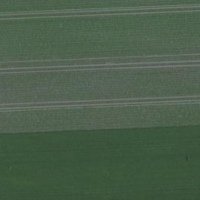
EUNIS habitat code: 52
Species observed at this site:
Corvus corone
Anthus trivialis
Oenanthe oenanthe
Fulica atra
Emberiza citrinella
Turdus viscivorus
Buteo buteo
Sylvia atricapilla
Chroicocephalus ridibundus
Phylloscopus collybita
Larus michahellis
Gallinula chloropus
Alauda arvensis
Ardea alba
Luscinia megarhynchos
Cuculus canorus
Erithacus rubecula
Pica pica
Phoenicurus ochruros
Sitta europaea
Phoenicurus phoenicurus
Columba livia
Saxicola rubicola
Falco tinnunculus
Picus viridis
Corvus corax
Acrocephalus scirpaceus
Emberiza calandra
Cyanistes caeruleus
Riparia riparia
Anas platyrhynchos
Sturnus vulgaris
Pluvialis apricaria
Lanius excubitor
Larus canus
Fringilla coelebs
Passer domesticus
Lanius collurio
Carduelis carduelis
Turdus merula
Columba palumbus
Phalacrocorax carbo
Circus aeruginosus
Saxicola rubetra
Hirundo rustica
Milvus migrans
Milvus milvus
Oriolus oriolus
Calidris pugnax
Ciconia ciconia